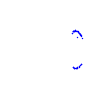
Particle: proton